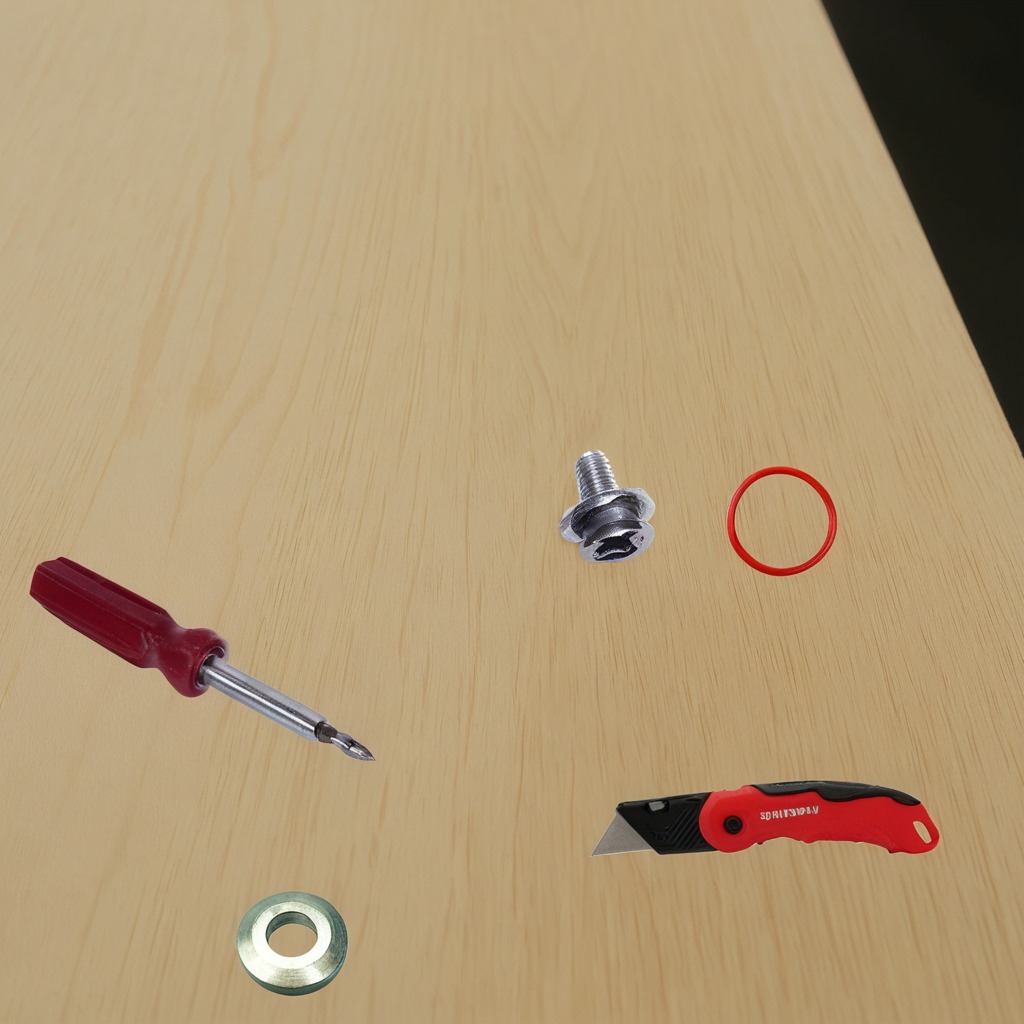
A rubber Oring, a utility knife, a flat metal washer, a metal machine screw, and a screwdriver are lying on the plywood surface.